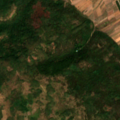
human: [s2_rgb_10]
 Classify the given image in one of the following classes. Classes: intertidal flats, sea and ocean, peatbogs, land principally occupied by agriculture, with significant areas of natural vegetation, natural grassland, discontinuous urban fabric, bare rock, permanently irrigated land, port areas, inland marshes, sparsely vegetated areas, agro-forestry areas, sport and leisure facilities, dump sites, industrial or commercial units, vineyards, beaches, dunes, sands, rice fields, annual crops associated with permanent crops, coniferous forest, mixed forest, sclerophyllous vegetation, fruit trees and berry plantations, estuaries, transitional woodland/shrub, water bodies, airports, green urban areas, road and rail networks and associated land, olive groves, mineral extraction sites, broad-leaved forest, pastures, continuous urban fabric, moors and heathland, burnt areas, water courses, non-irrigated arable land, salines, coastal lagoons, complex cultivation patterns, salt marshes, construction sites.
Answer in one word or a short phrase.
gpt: non-irrigated arable land, broad-leaved forest, transitional woodland/shrub